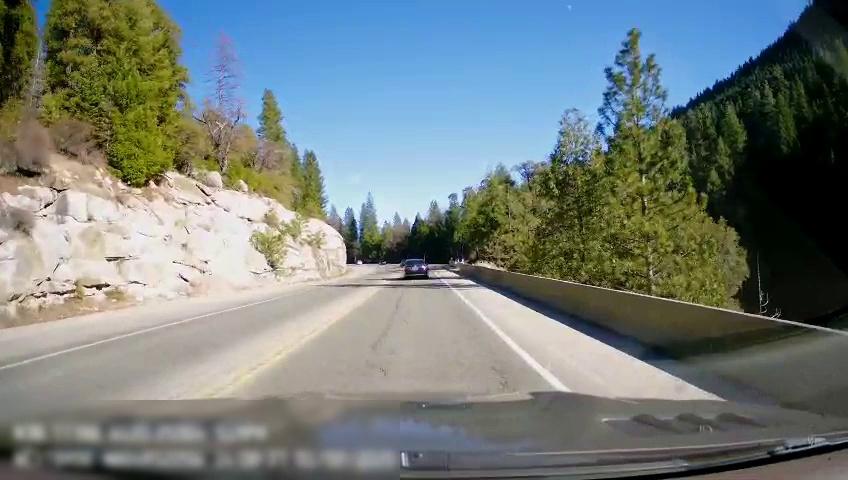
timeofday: Day
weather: Sunny
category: Drivable Space
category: Vehicles | Car
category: Lanes | Opposite Lane
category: Lanes | Current Lane
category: Lanes | Current Lane